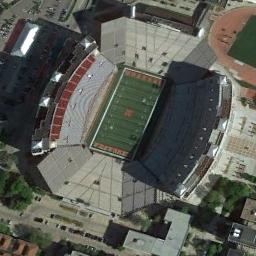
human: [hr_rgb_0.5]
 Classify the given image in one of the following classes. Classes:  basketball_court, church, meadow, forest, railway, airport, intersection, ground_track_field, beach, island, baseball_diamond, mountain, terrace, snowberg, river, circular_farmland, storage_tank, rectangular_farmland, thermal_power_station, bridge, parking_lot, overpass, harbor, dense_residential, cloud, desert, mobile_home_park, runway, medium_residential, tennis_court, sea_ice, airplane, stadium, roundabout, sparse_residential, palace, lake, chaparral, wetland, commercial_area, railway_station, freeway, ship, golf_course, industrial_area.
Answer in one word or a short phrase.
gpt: stadium